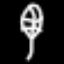
Label: leaf